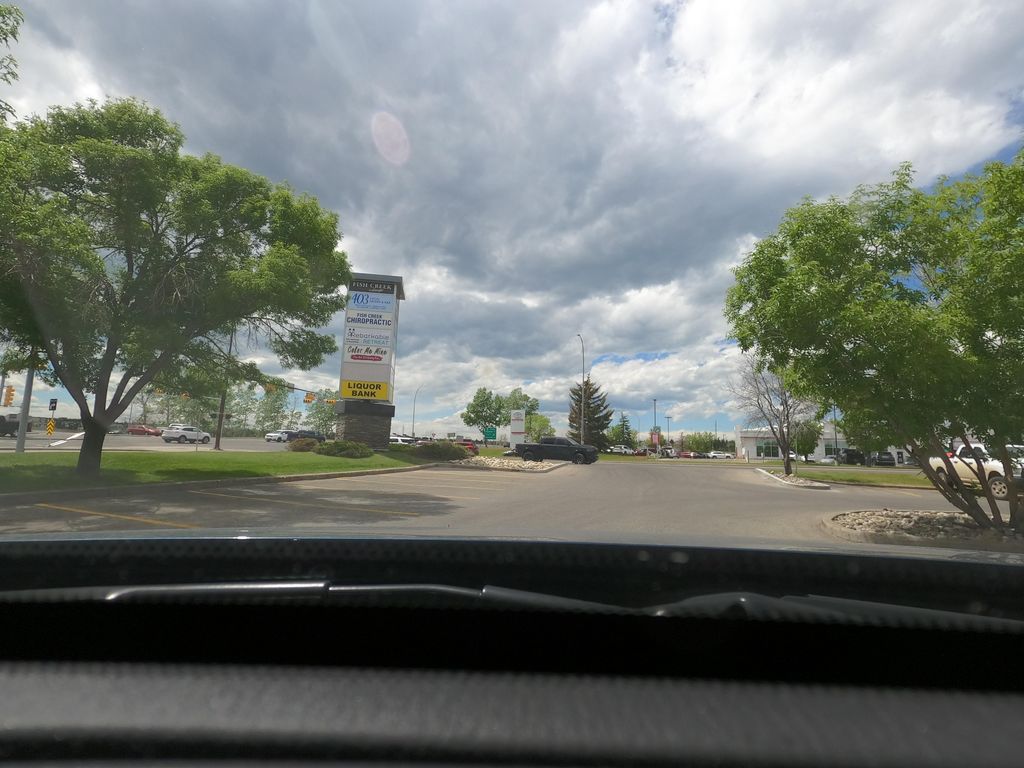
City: calgary